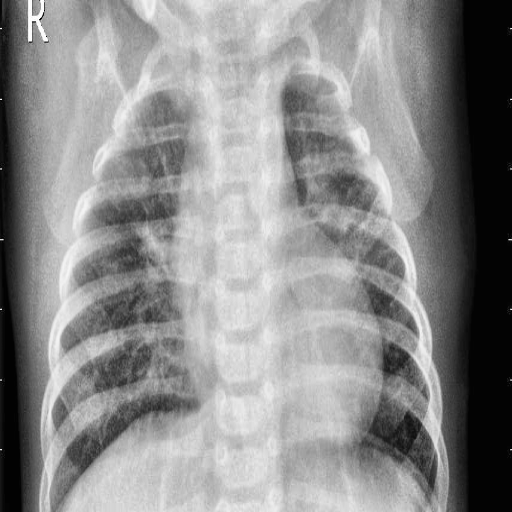
Finding: PNEUMONIA